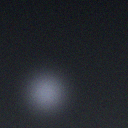
Screen state: off